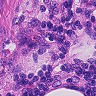
Metastatic tissue present: no